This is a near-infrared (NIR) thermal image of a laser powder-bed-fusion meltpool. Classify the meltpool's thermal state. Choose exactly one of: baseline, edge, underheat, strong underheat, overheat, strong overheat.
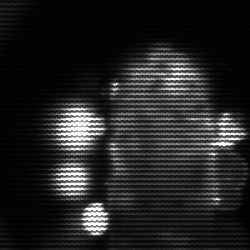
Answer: strong underheat